Question: What year is displayed?
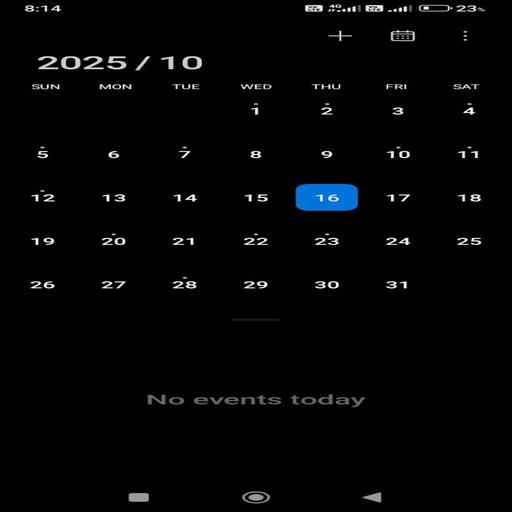
Answer: 2025